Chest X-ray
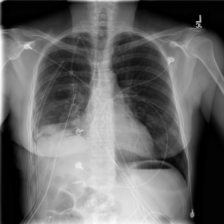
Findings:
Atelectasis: negative
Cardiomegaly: negative
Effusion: negative
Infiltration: negative
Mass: negative
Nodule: negative
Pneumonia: negative
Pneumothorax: negative
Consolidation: negative
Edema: negative
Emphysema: positive
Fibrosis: negative
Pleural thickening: negative
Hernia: negative